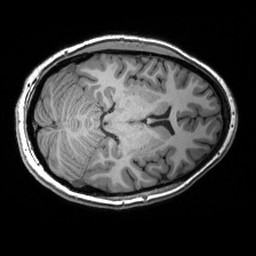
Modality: T1w
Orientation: axial
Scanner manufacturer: siemens
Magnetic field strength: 3 T
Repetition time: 2.53 s
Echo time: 0.00299 s